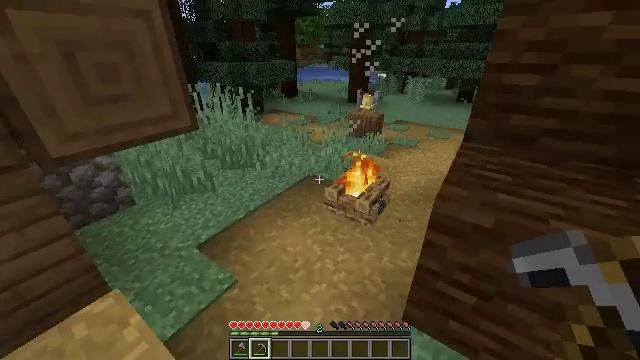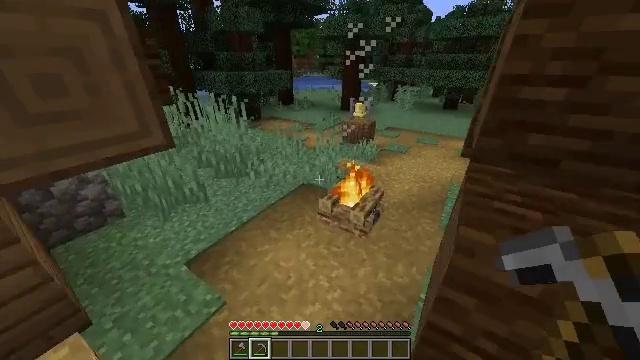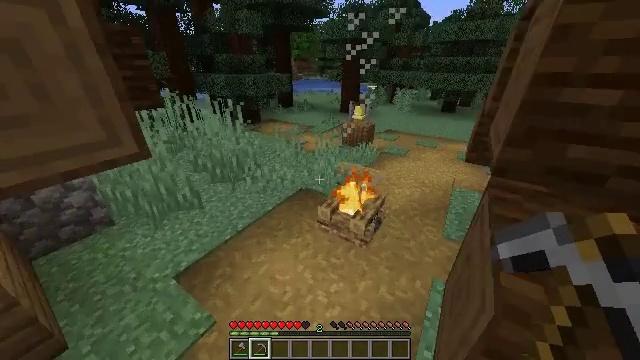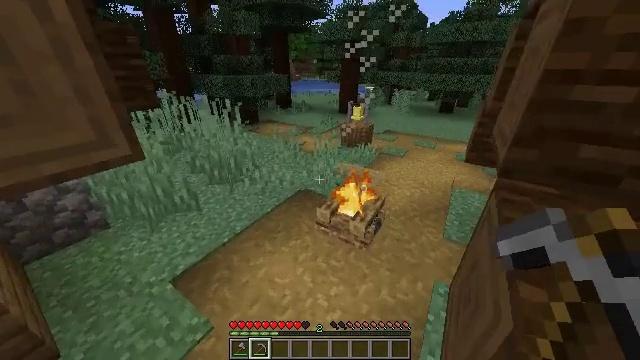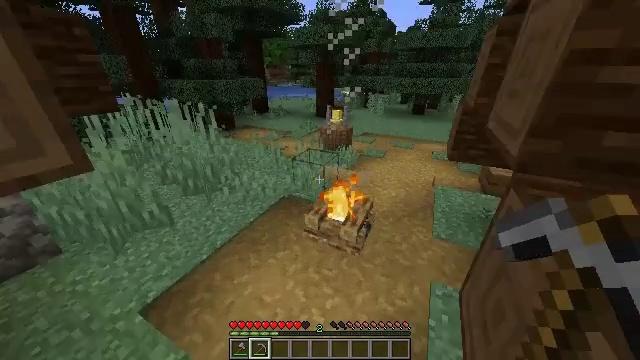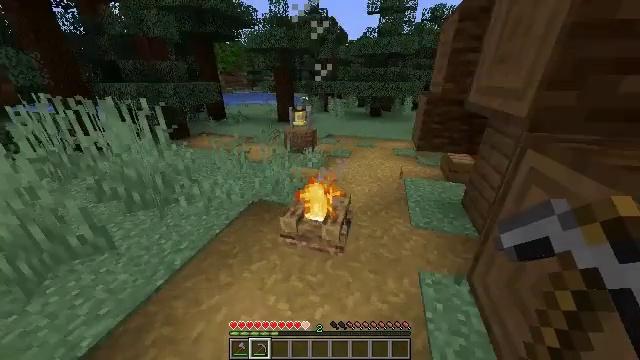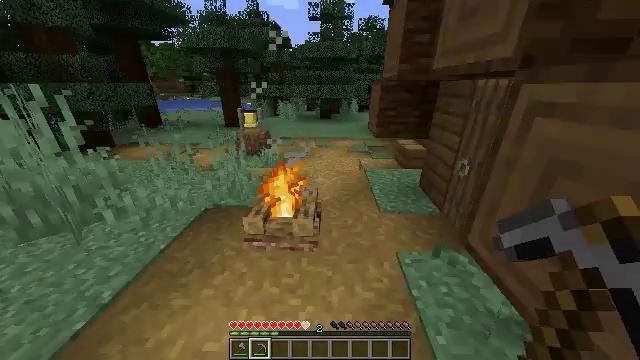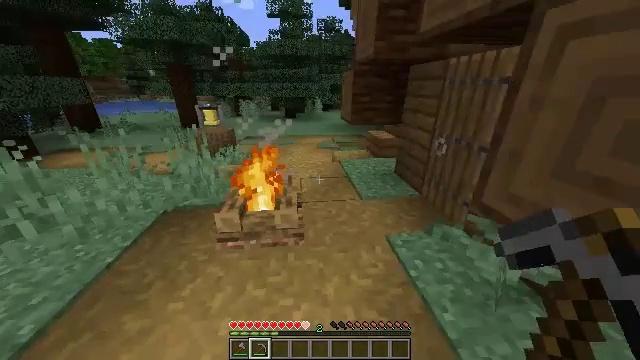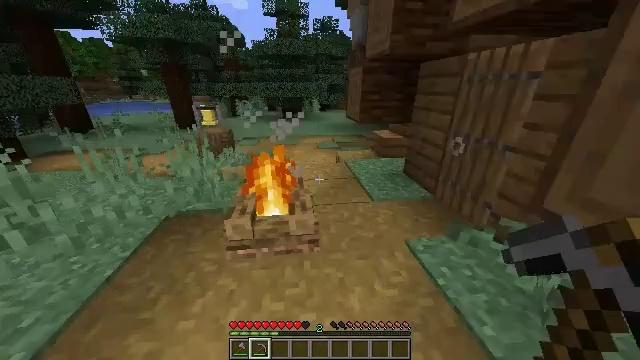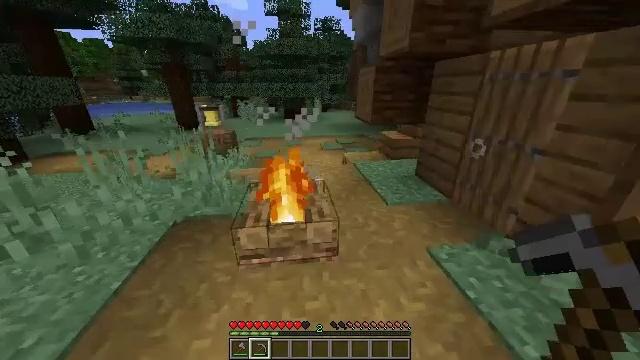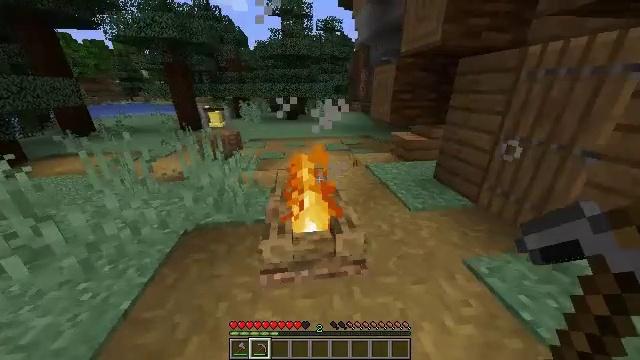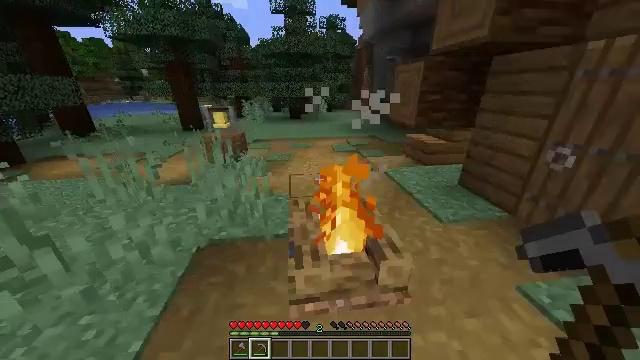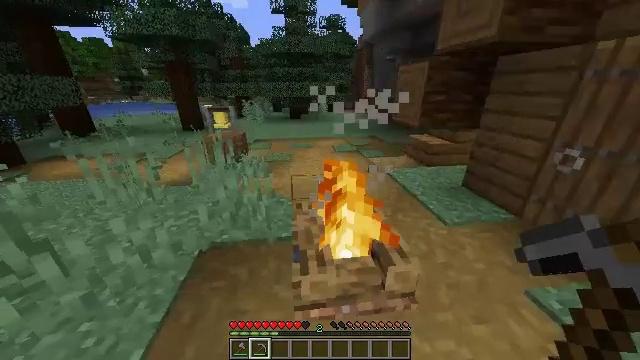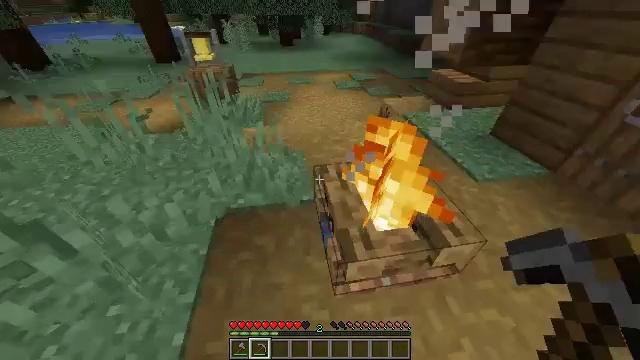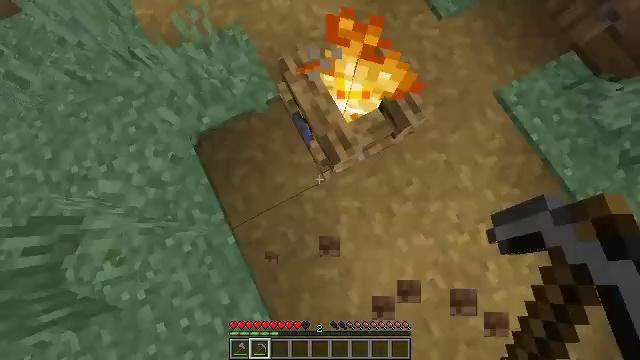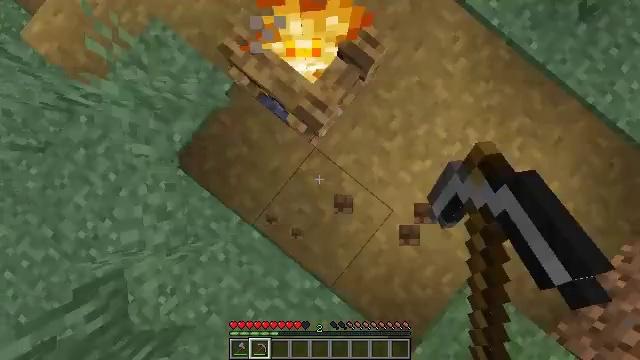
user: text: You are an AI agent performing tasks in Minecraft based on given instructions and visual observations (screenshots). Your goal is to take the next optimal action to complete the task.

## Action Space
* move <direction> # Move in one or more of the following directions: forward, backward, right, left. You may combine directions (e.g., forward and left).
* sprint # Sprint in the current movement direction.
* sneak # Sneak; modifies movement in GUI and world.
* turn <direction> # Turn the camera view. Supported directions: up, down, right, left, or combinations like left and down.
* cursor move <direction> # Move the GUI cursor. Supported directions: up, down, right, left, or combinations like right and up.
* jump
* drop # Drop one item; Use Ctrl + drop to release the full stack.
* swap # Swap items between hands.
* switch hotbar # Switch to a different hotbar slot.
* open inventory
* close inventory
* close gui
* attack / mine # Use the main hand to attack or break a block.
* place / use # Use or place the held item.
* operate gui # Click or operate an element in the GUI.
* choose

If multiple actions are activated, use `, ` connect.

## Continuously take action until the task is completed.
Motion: motion action
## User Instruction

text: Attack the ground to gather fern.
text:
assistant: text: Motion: move forward, sprint, turn right
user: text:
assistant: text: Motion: move forward, sprint
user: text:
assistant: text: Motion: move forward and move left, sprint
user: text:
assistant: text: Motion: move forward and move left, sprint, turn right and up
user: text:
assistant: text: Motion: move forward and move left, sprint, turn right and up
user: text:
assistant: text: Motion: move forward and move left, sprint, turn right and up
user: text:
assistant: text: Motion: move forward and move left, sprint, turn right
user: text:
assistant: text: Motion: move forward and move left, sprint, turn right
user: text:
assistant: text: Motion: move forward and move left, sprint
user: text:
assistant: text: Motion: move forward and move left, sprint
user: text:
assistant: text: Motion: move forward and move left, sprint
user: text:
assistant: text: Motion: move forward and move left, sprint
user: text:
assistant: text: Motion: move forward and move left, sprint, turn right and down
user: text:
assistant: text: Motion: move forward and move left, sprint, turn right and down, attack / mine, jump
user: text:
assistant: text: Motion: move forward and move left, sprint, turn right and down, attack / mine, jump
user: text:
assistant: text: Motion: move forward and move left, sprint, turn right and down, attack / mine, jump
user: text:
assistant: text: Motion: move forward and move left, sprint, turn right and up, attack / mine, jump
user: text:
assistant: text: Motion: move forward and move left, sprint, turn right and up, attack / mine, jump
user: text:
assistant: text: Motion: move forward and move left, sprint, turn right and up, attack / mine
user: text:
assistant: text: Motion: move forward and move left, sprint, turn right and up, attack / mine
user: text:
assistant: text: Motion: move forward and move left, sprint, turn right and up, attack / mine
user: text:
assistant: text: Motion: move forward and move left, sprint, turn right and up, attack / mine
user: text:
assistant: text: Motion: move forward and move left, sprint, turn right and down, attack / mine
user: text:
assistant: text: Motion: move forward and move left, sprint, turn right and up, attack / mine
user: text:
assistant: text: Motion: move forward and move left, sprint, turn right and up, attack / mine
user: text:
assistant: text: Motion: move forward and move left, sprint, turn left and up, attack / mine
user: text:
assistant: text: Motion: move forward, sprint, turn left and up
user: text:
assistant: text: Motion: move forward, sprint, turn left and up
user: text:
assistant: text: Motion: move forward, sprint, turn left and up
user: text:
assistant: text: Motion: move forward, sprint, turn left and up